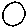
Label: moon